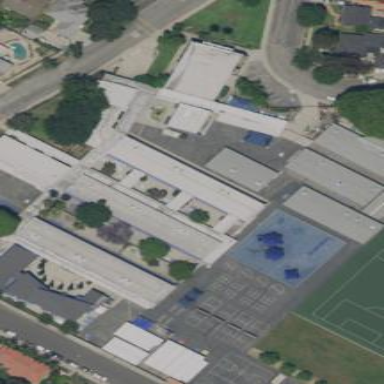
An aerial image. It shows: School.